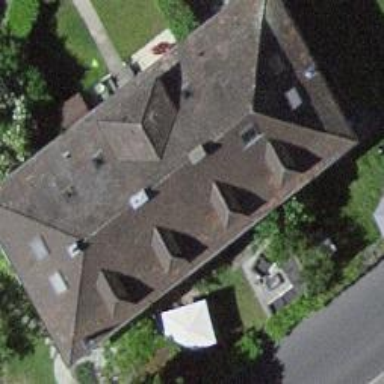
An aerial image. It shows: Apartment building with hipped roof.